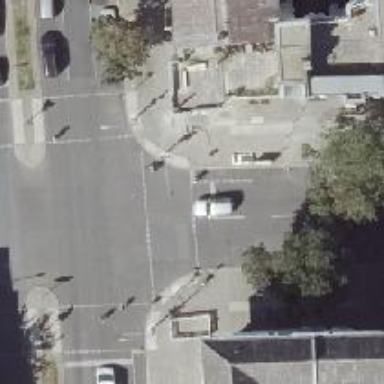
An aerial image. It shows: Road crossing with traffic signals.